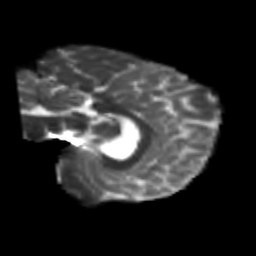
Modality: T2w
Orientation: sagittal
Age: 27
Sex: female
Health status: healthy
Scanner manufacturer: siemens
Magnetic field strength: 3 T
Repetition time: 10.8 s
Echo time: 0.082 s